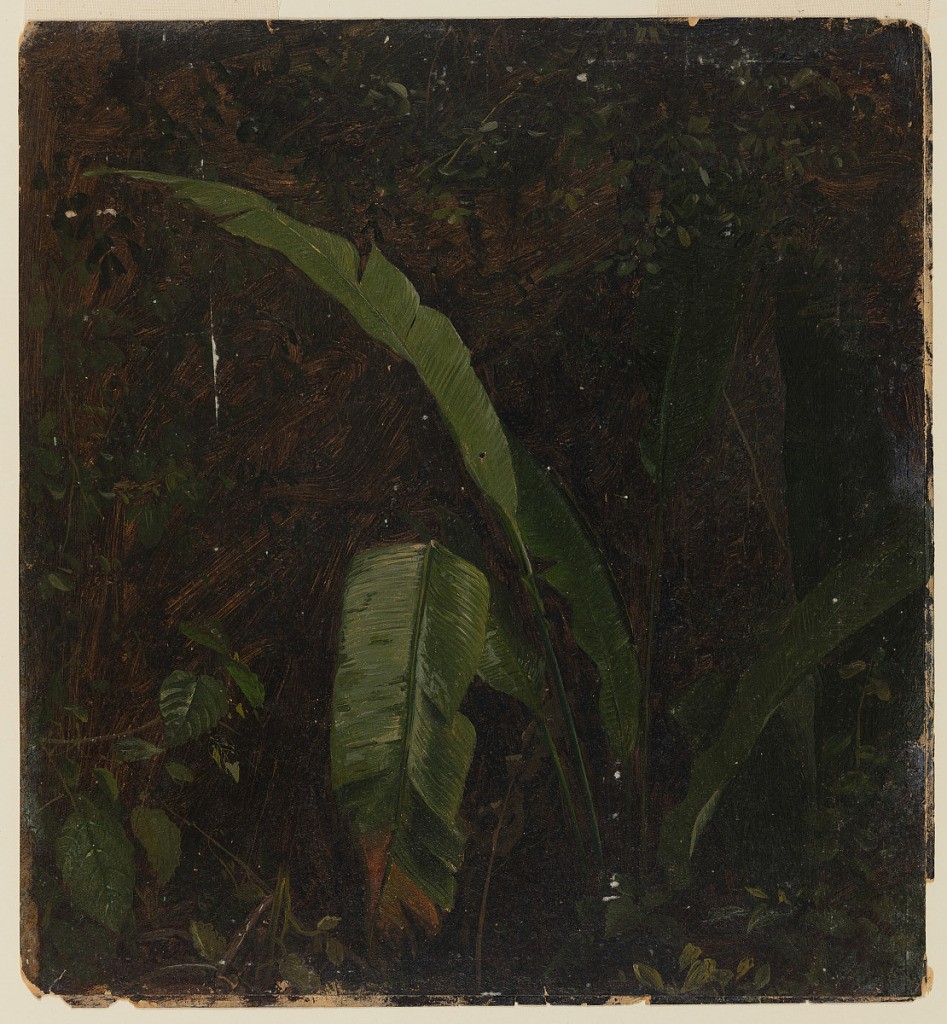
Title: Bird of Paradise among Jungle Undergrowth, Jamaica
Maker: Frederic Edwin Church, American, 1826–1900
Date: June 1865
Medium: Brush and oil, graphite on paperboard
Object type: Drawing
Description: Botanical sketch of a bird of paradise plant among jungle undergrowth in Jamaica. Long, broad, green leaves with horizontal striations are simultaneously bathed in light and obscured in shadow, nearly blending with the dark background. Leaves and tendrils of nearby foliage are visible around margins.